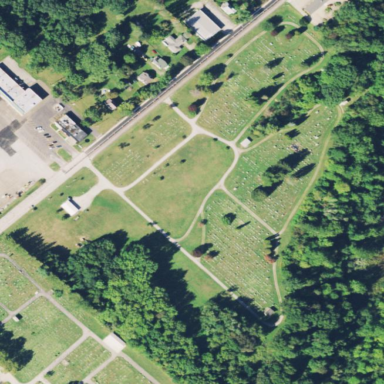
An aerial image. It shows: Cemetery.